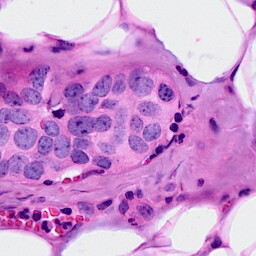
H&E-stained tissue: Breast